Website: bh-photo
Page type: customer-info-address
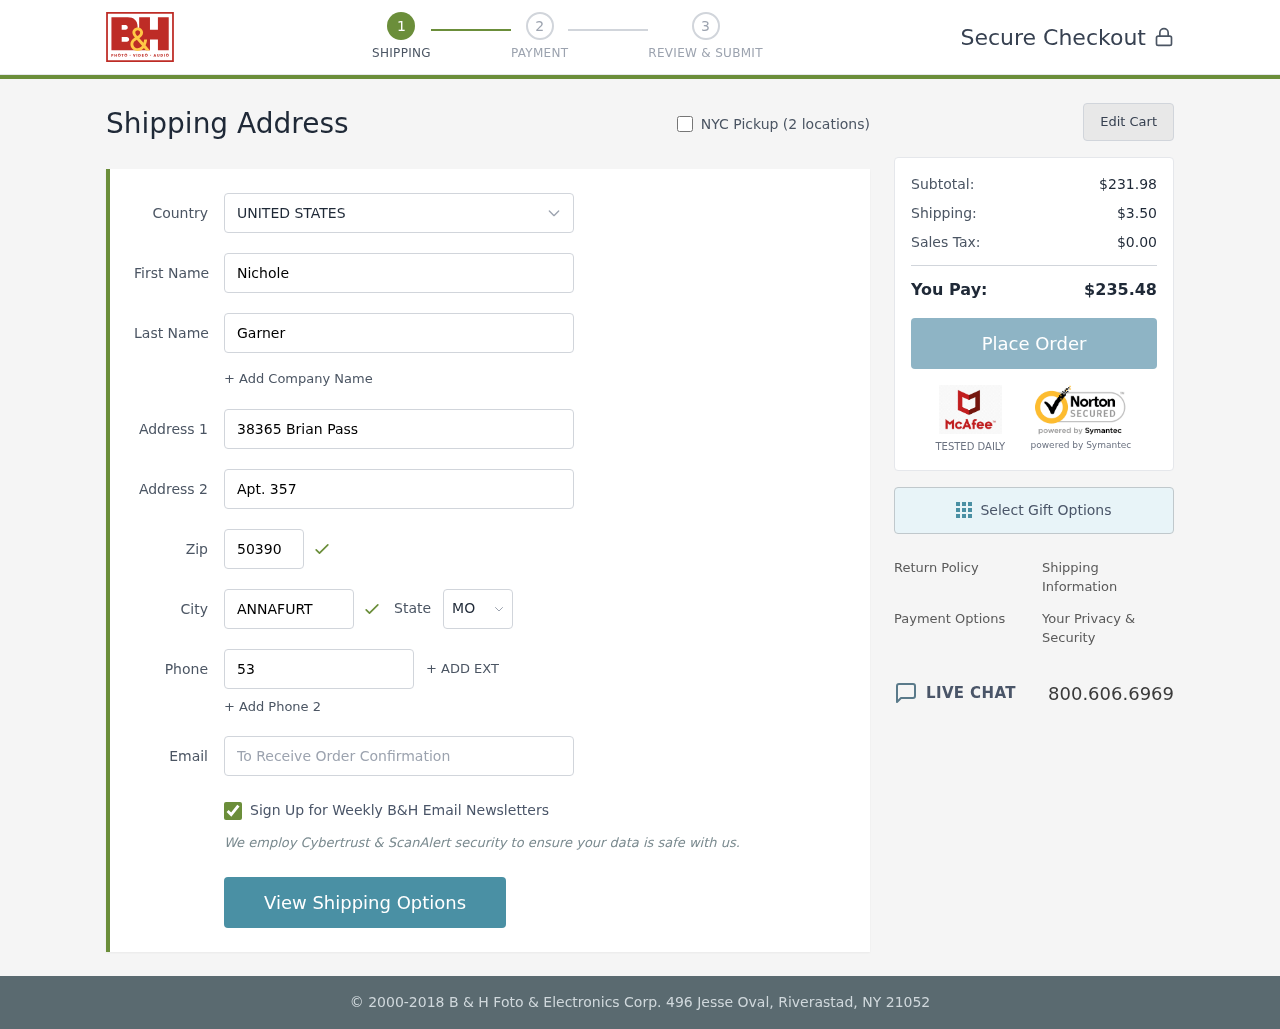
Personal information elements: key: PII_CITY
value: Annafurt
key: PII_COUNTRY
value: United States
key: PII_EMAIL
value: ngarner@yahoo.com
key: PII_FIRSTNAME
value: Nichole
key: PII_LASTNAME
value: Garner
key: PII_PHONE
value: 5359752826
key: PII_POSTCODE
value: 50390
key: PII_STATE_ABBR
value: MO
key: PII_STREET
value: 38365 Brian Pass
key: PII_STREET2
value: Apt. 357
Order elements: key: ORDER_SUBTOTAL
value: $231.98
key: ORDER_SHIPPING_COST
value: $3.50
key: ORDER_TAX
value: $0.00
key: ORDER_TOTAL
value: $235.48